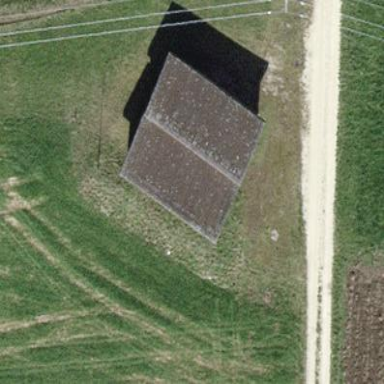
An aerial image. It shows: Shooting range building.